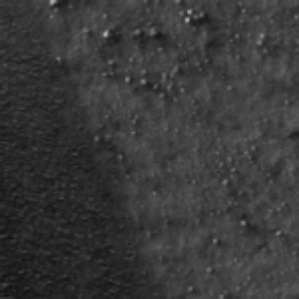
Label: frost